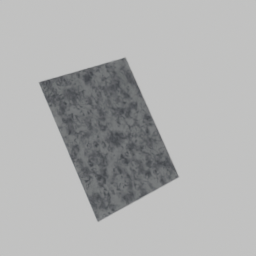
Label: decoration